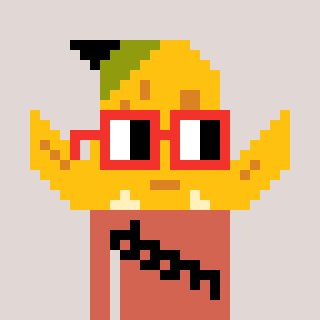
a pixel art character with square red glasses, a banana-shaped head and a peachy-colored body on a warm background